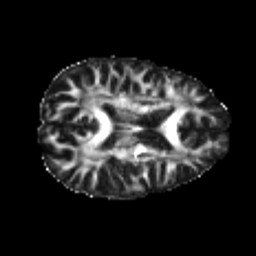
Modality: FA
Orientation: axial
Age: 21
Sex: female
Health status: healthy
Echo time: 0.074 s